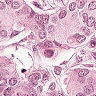
Metastatic tissue present: yes